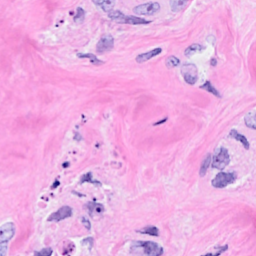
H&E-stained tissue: Breast